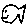
Label: fish